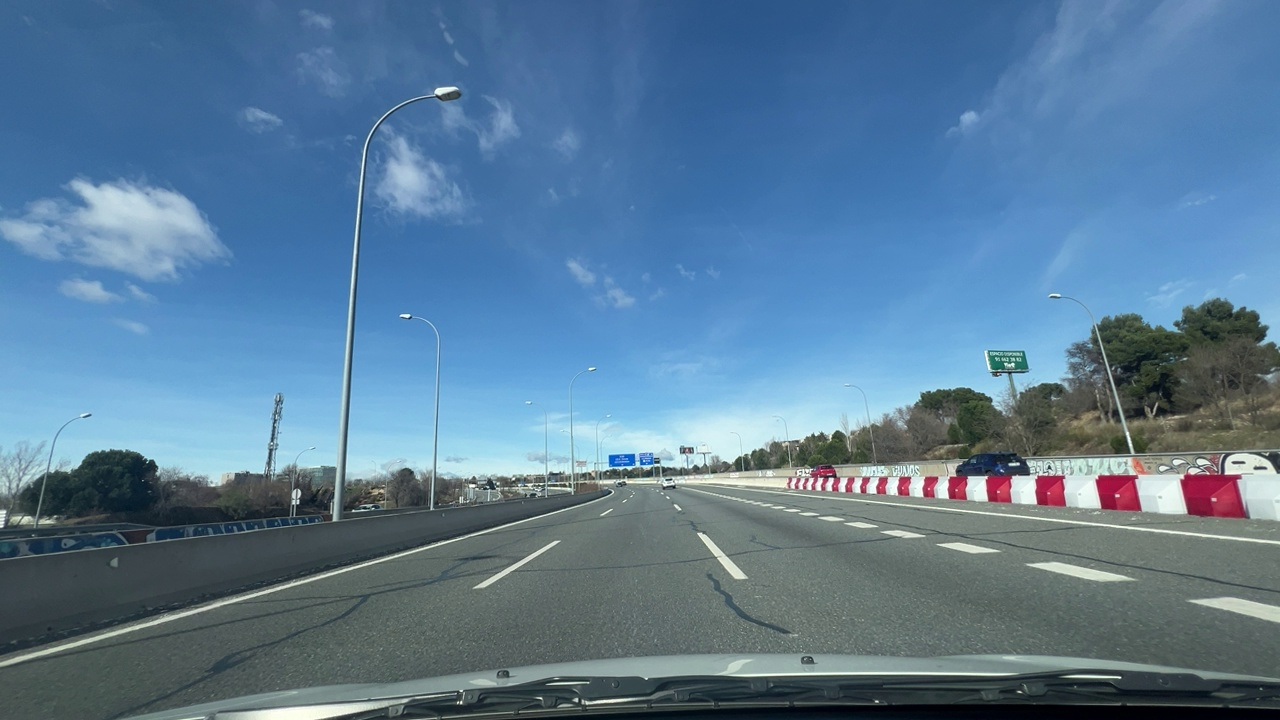
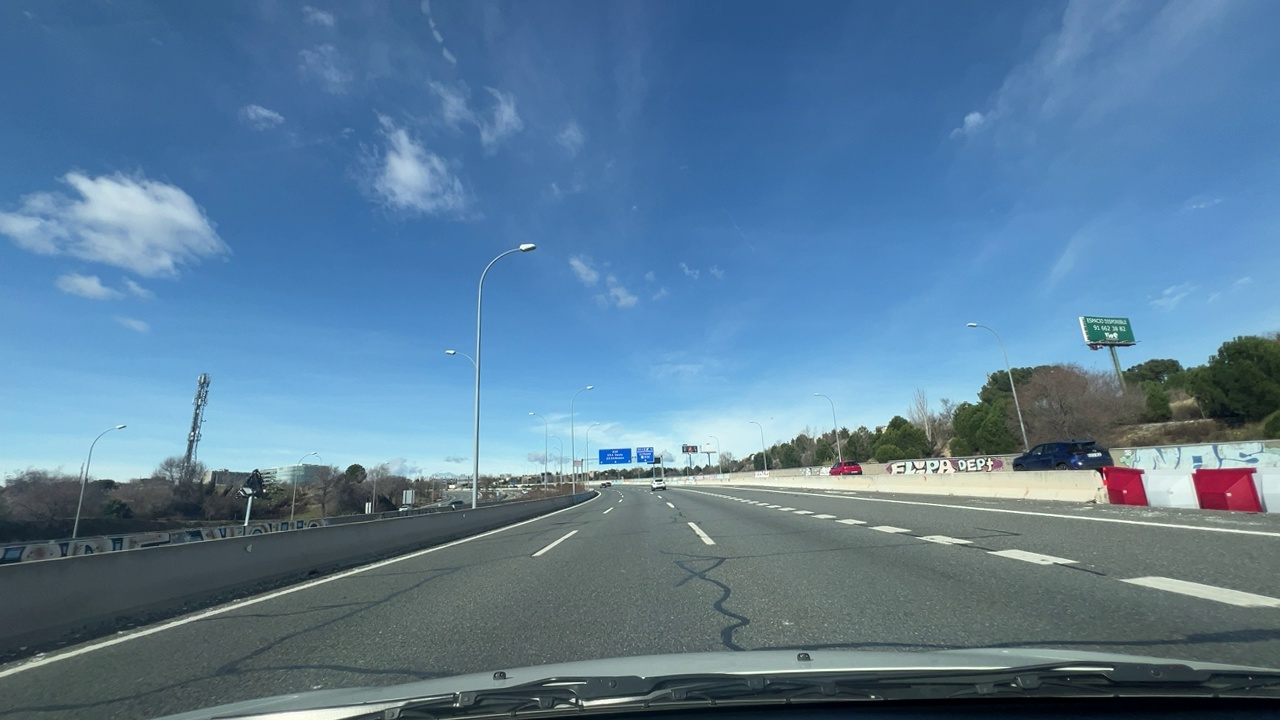
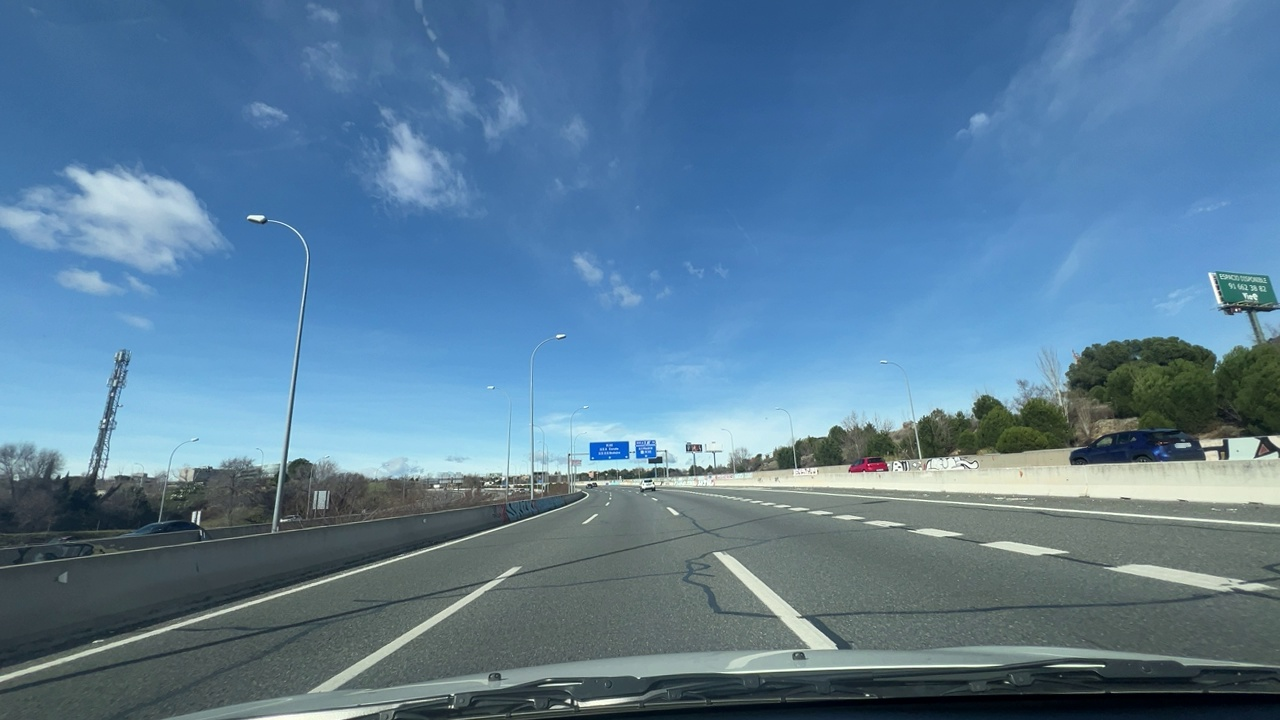
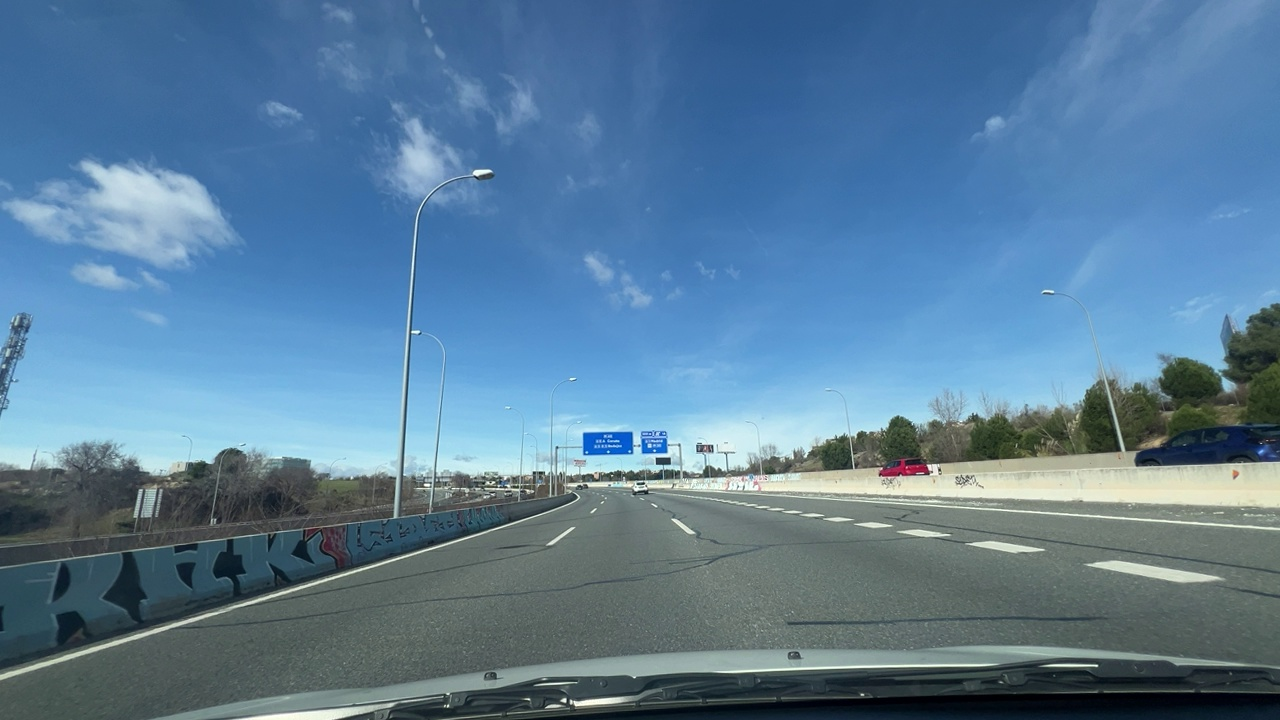
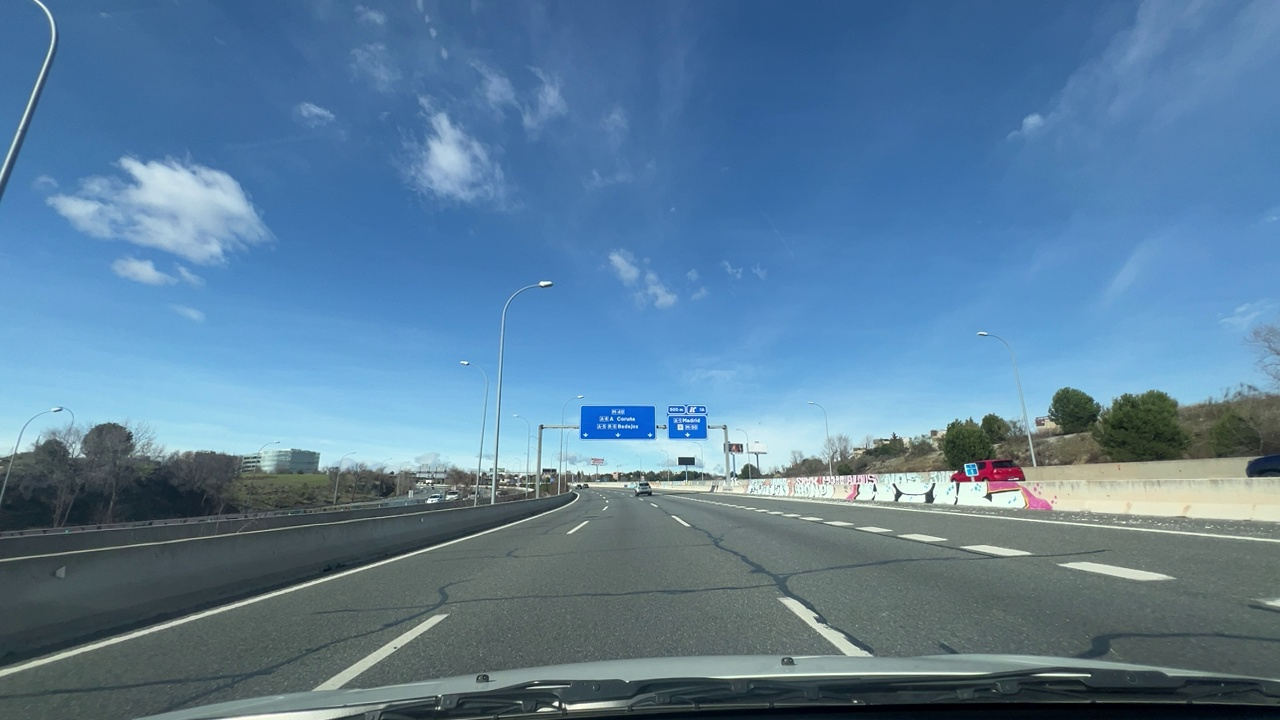
Situation: empty
Question: Is the ego vehicle positioned in a dedicated right-turn lane before the traffic light?
Answer: No
Reasoning: The vehicle is currently in a highway, no traffic lights visible

Situation: empty
Question: Is the ego vehicle positioned in a dedicated left-turn lane before the traffic light?
Answer: No
Reasoning: The ego vehicle is not positioned in a let-turn lane, no traffic lights visible and is it on a highway.

Situation: empty
Question: Are multiple traffic lights regulating the ego direction of travel displaying different colors simultaneously?
Answer: No
Reasoning: There are no traffic lights visible2 in the picture

Situation: empty
Question: Is there a vehicle directly ahead in the ego lane with brake lights on?
Answer: No
Reasoning: No vehicle ahead of the ego lane with the brake lights on.